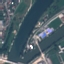
Land use / land cover class: River